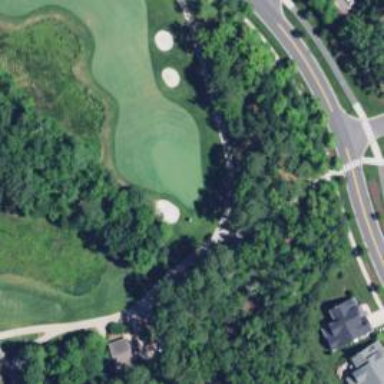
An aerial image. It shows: View of golf hole.